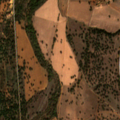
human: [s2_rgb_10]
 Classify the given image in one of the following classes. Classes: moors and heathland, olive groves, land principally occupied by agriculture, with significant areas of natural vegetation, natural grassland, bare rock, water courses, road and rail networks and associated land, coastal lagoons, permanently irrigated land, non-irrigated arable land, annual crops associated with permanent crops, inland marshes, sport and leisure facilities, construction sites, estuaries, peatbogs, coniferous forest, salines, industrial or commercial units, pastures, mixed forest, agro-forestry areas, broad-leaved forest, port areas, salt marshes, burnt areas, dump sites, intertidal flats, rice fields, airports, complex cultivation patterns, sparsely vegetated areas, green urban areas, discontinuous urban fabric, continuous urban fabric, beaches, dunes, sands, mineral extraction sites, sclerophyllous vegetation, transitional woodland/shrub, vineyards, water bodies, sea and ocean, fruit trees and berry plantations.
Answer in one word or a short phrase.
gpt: non-irrigated arable land, permanently irrigated land, agro-forestry areas, broad-leaved forest